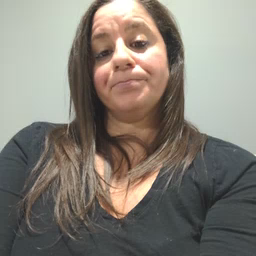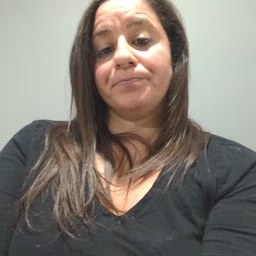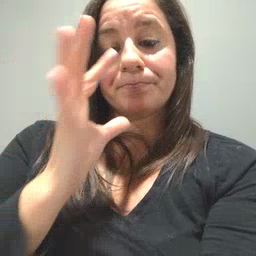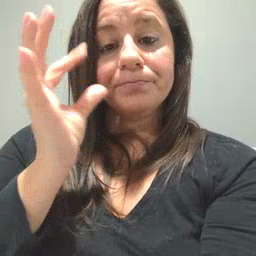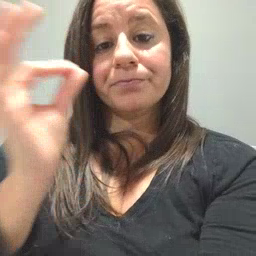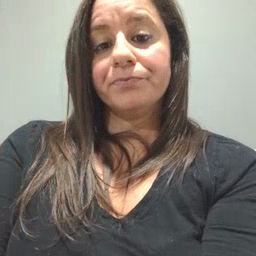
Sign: cat